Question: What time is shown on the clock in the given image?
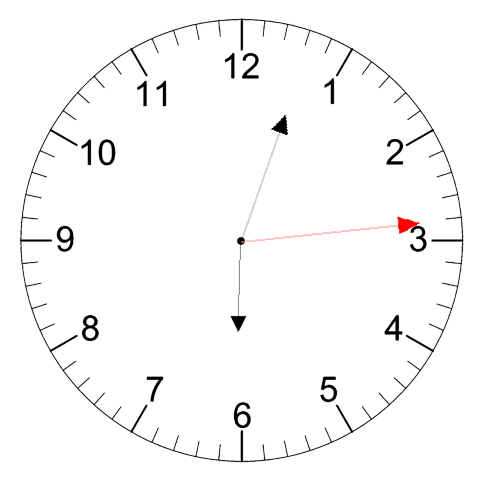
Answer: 06:03:14